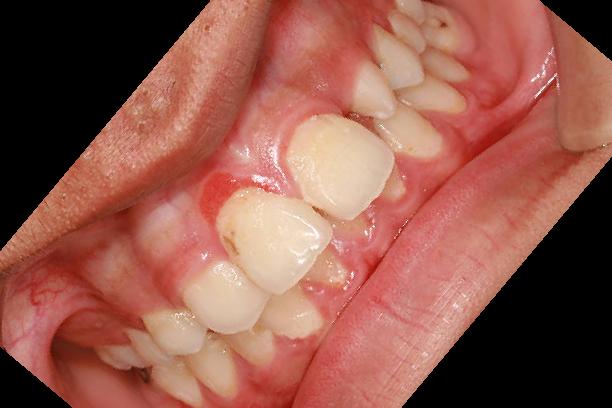
Condition: Gingivitis